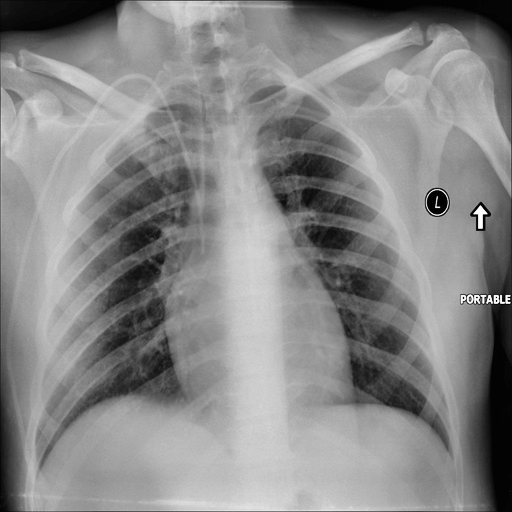
Finding: NORMAL